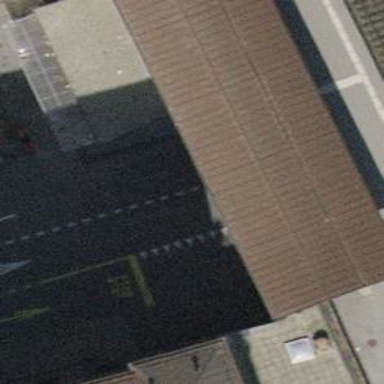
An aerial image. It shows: Parking entrance.